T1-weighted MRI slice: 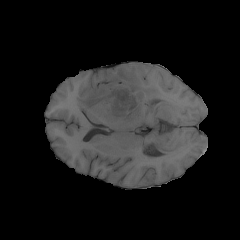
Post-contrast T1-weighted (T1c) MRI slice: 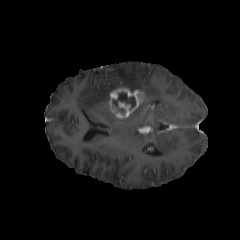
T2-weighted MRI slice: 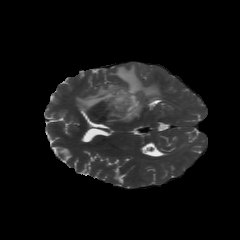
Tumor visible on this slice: yes